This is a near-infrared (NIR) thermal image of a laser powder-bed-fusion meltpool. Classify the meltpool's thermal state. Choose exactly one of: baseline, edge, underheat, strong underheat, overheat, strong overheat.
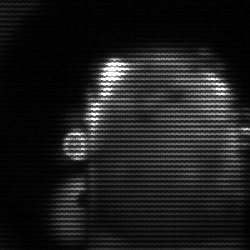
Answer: baseline